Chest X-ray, PA view. Patient: 63 years old, sex F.
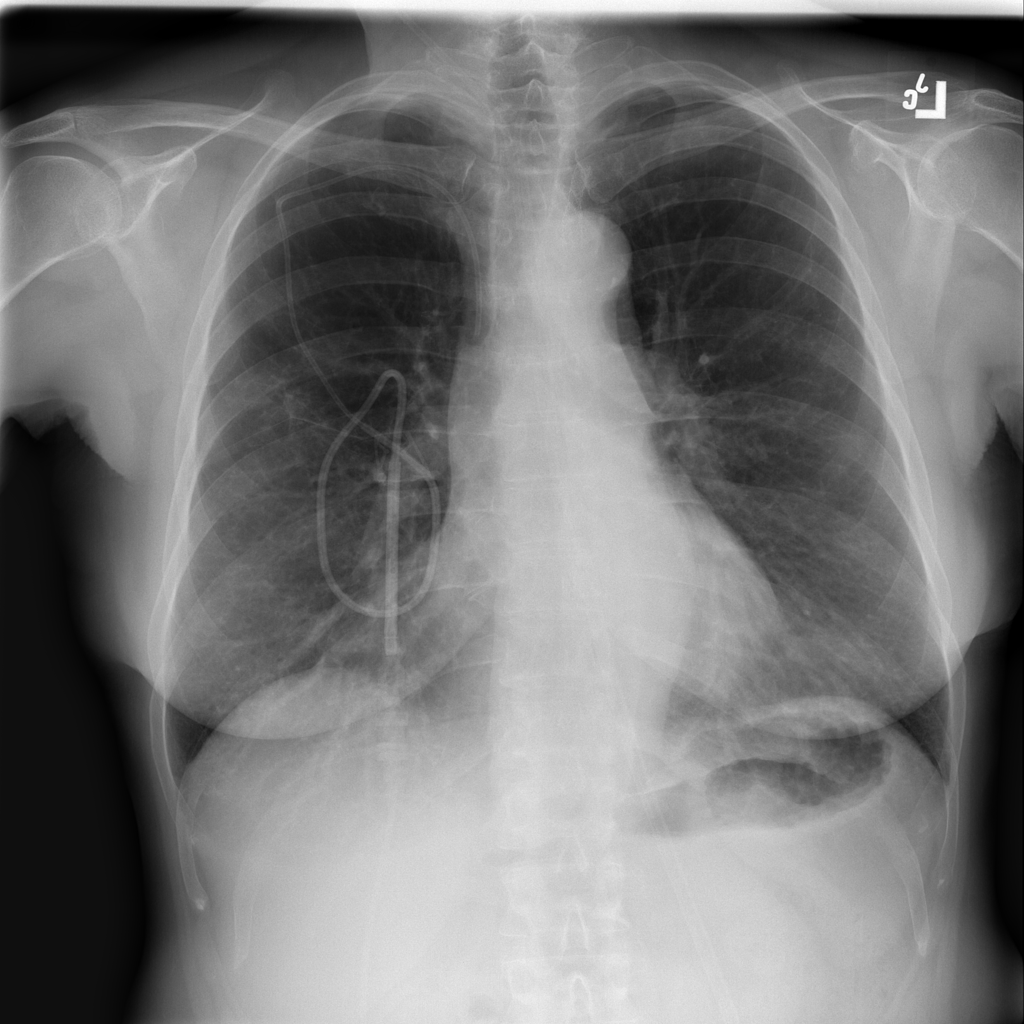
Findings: Pleural_Thickening